Question: I am having a bit of a frustrating Monday morning. I started working in my Xcode project and decided to test a minor change I had made to the code, on my iPad 2.
The code compiles fine, but every time it gets to the "installing" stage, I get the spinning beach ball and then my memory gets eaten up until I get the Internal Error message pop-up.
Here's a screenshot:

I am completely stumped as to why I am now getting this. Here is the Console log:
'''
5/2/11 11:29:52 AM Xcode[1251] [MT] Uncaught Exception:
Attempt to allocate <PHONE> bytes for CFString failed
Backtrace:
0 0x000000010012d796 __exceptionPreprocess (in CoreFoundation)
1 0x0000000102d5f0f3 objc_exception_throw (in libobjc.A.dylib)
2 0x000000010042767d _NSSearchForNameInPath (in Foundation)
3 0x000000010007f391 _CFRuntimeCreateInstance (in CoreFoundation)
4 0x000000010008156f __CFStringCreateImmutableFunnel3 (in CoreFoundation)
5 0x00000001000849fb CFStringCreateCopy (in CoreFoundation)
6 0x000000010030ecff -[NSCFString copyWithZone:] (in Foundation)
7 0x0000000130c31168 __55-[DTDKRemoteDeviceConsoleController initWithDeviceRef:]_block_invoke_0 (in DTDeviceKit)
8 0x0000000130c31671 __55-[DTDKRemoteDeviceConsoleController initWithDeviceRef:]_block_invoke_048 (in DTDeviceKit)
9 0x0000000102b40284 _dispatch_call_block_and_release (in libSystem.B.dylib)
10 0x0000000102b1edf2 _dispatch_queue_drain (in libSystem.B.dylib)
11 0x0000000102b1f69f _dispatch_queue_serial_drain_till_empty (in libSystem.B.dylib)
12 0x0000000102b5243c _dispatch_main_queue_callback_4CF (in libSystem.B.dylib)
13 0x00000001000c90c8 __CFRunLoopRun (in CoreFoundation)
14 0x00000001000c7dbf CFRunLoopRunSpecific (in CoreFoundation)
15 0x00000001044537ee RunCurrentEventLoopInMode (in HIToolbox)
16 0x00000001044535f3 ReceiveNextEventCommon (in HIToolbox)
17 0x00000001044534ac BlockUntilNextEventMatchingListInMode (in HIToolbox)
18 0x000000010074de64 _DPSNextEvent (in AppKit)
19 0x000000010074d7a9 -[NSApplication nextEventMatchingMask:untilDate:inMode:dequeue:] (in AppKit)
20 0x000000010071348b -[NSApplication run] (in AppKit)
21 0x000000010070c1a8 NSApplicationMain (in AppKit)
22 0x0000000100001694
23 0x0000000000000002
'''
I would really appreciate any help on this.
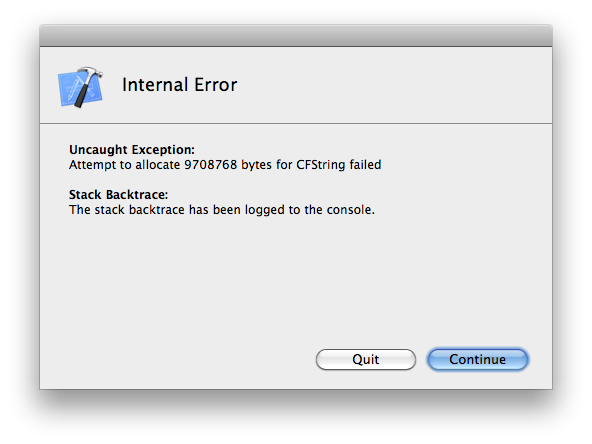
Answer: Alright, after a long and stressful day of troubleshooting, I figured it out (sort of). As Oscar Hierro pointed out, this is a problem with the iPad 2. One reason it took me so long to narrow it down to this, was I never even suspected that AN APPLE DEVICE would be causing this issue.
For all who are interested, these are the steps I took to resolve this:
(In the order I performed these in)
--Reinstalled The SDK
--Deleted Xcode preferences
--Tried Numerous Projects.
--Deleted Xcode preferences, and cached files.
--Uninstalled the Dev Tools via Terminal and reinstalled the SDK.
--Got discouraged and nearly gave up.
--Decided to stop testing on the iPad 2.
So what a colleague finally suggested was that we close all apps running in the background (multi-tasking). To my great surprise, it worked! So I can't tell you why this was happening, but I can tell you that closing all the apps on the iPad 2 fixed the problem.
As a side-note, my iPad 2 is running 4.3.2--the latest iOS at this time. I would love to read any thoughts someone might have of why this seemingly fluke bug was happening.